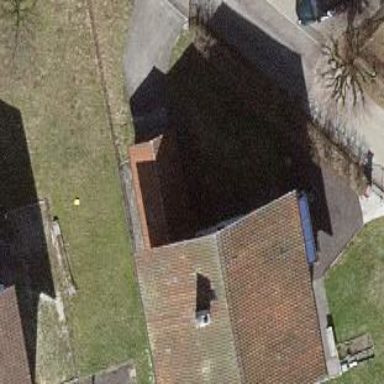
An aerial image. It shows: Detached building with gabled roof oriented across.